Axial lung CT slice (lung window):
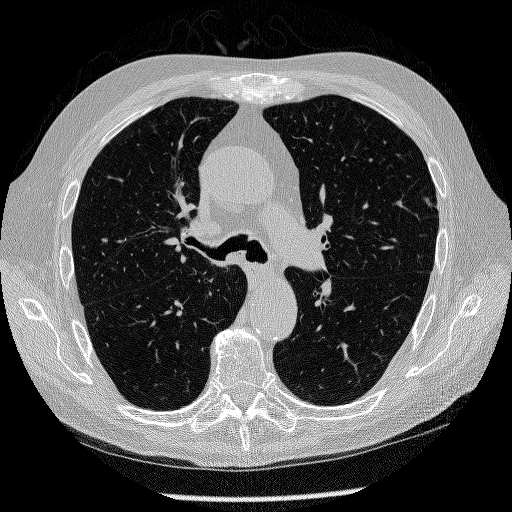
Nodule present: yes
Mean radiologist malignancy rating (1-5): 3